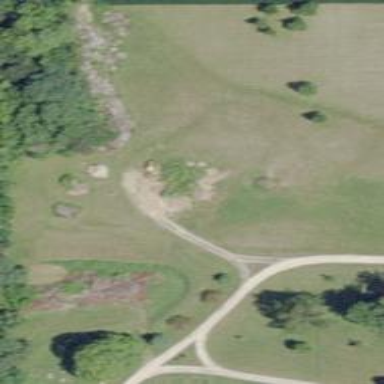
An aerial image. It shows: Driveway leading to service road.